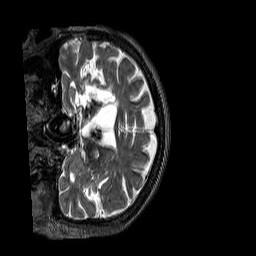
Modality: T2w
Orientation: coronal
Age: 75
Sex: female
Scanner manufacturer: siemens
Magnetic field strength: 3 T
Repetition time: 3.2 s
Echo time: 0.567 s